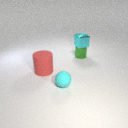
small cyan rubber sphere to the left of small green metal cylinder